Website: lowes
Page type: customer-info-address
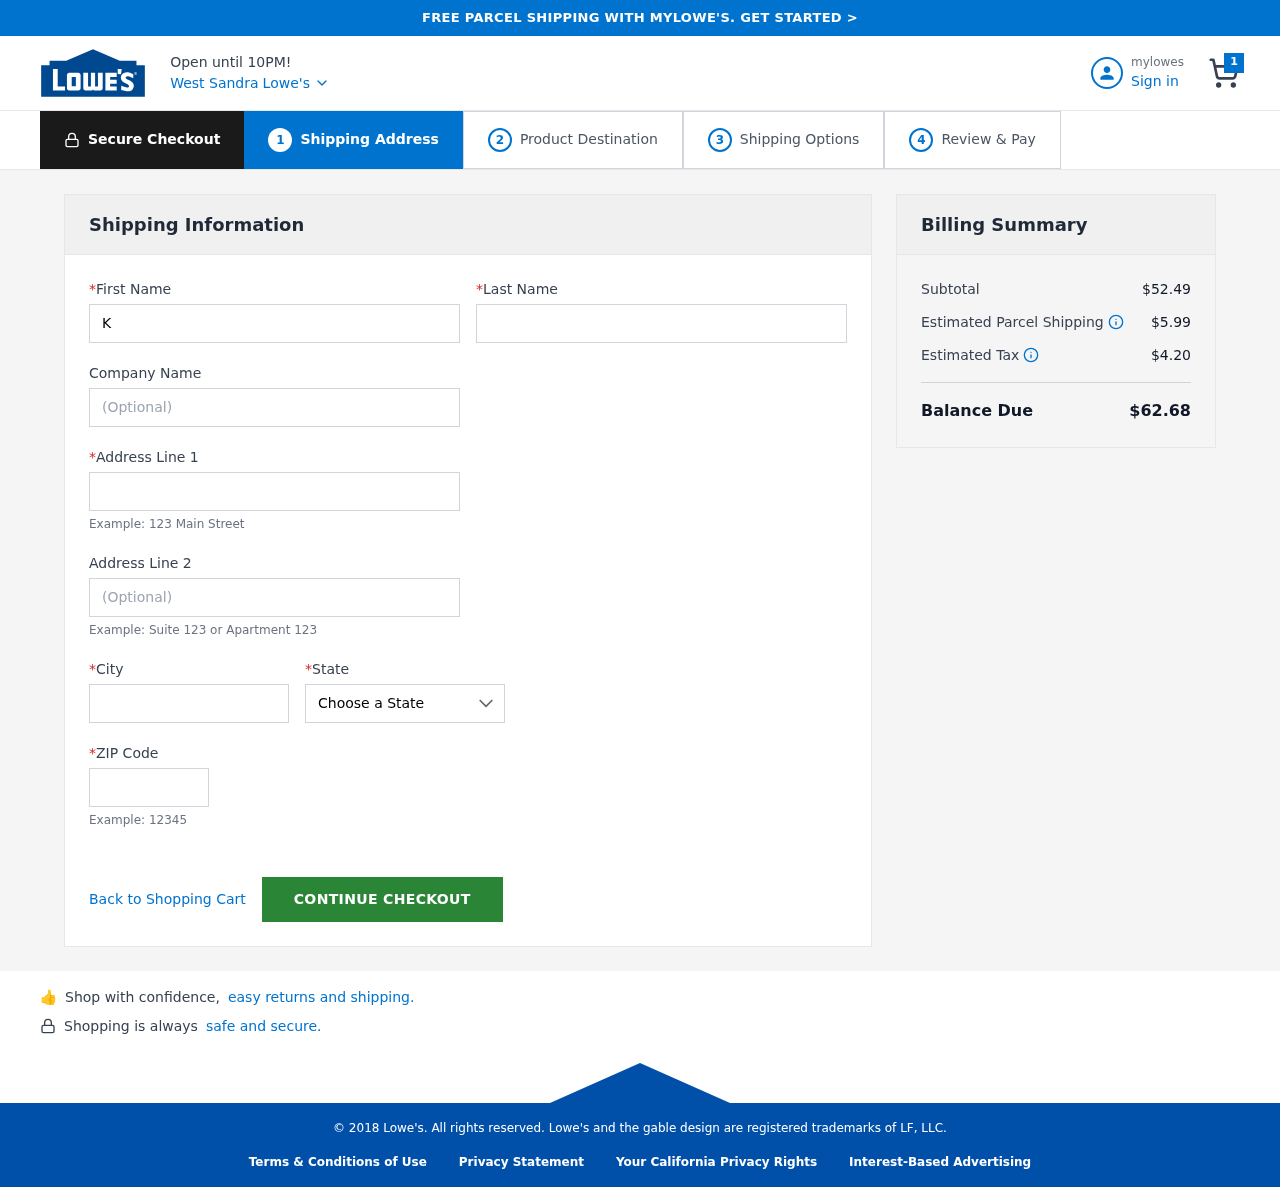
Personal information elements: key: PII_CITY
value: West Sandra
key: PII_COMPANY
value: Robles, Cardenas and Smith
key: PII_FIRSTNAME
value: Kristen
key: PII_LASTNAME
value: Jones
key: PII_POSTCODE
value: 35512
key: PII_STATE
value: VI
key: PII_STREET
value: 558 Michael Trail
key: PII_STREET2
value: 837 Stephen Square
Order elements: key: ORDER_NUM_ITEMS
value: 1
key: ORDER_SUBTOTAL
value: $52.49
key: ORDER_SHIPPING_COST
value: $5.99
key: ORDER_TAX
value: $4.20
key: ORDER_TOTAL
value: $62.68